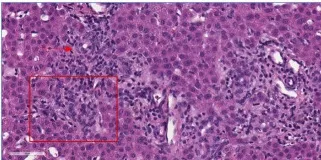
Histopathology of liver graft-versus-host disease. (A) H&E stain showing predominantly portal lymphoplasmacytic infiltration disrupting the interface (square) expanding two adjacent portal zones; arrow to interlobular bile duct.
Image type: pathology (h&e)